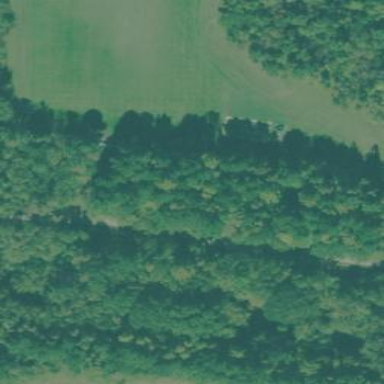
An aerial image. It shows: Mixed woodland area with various types of leaves.